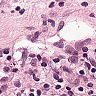
Metastatic tissue present: yes